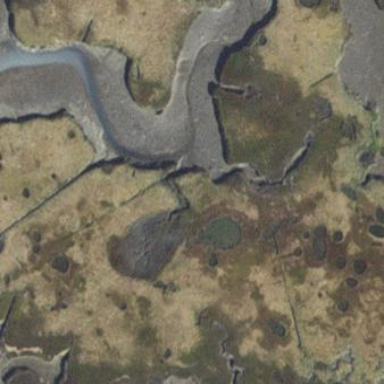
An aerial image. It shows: Saltmarsh wetland.